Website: macys
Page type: cart
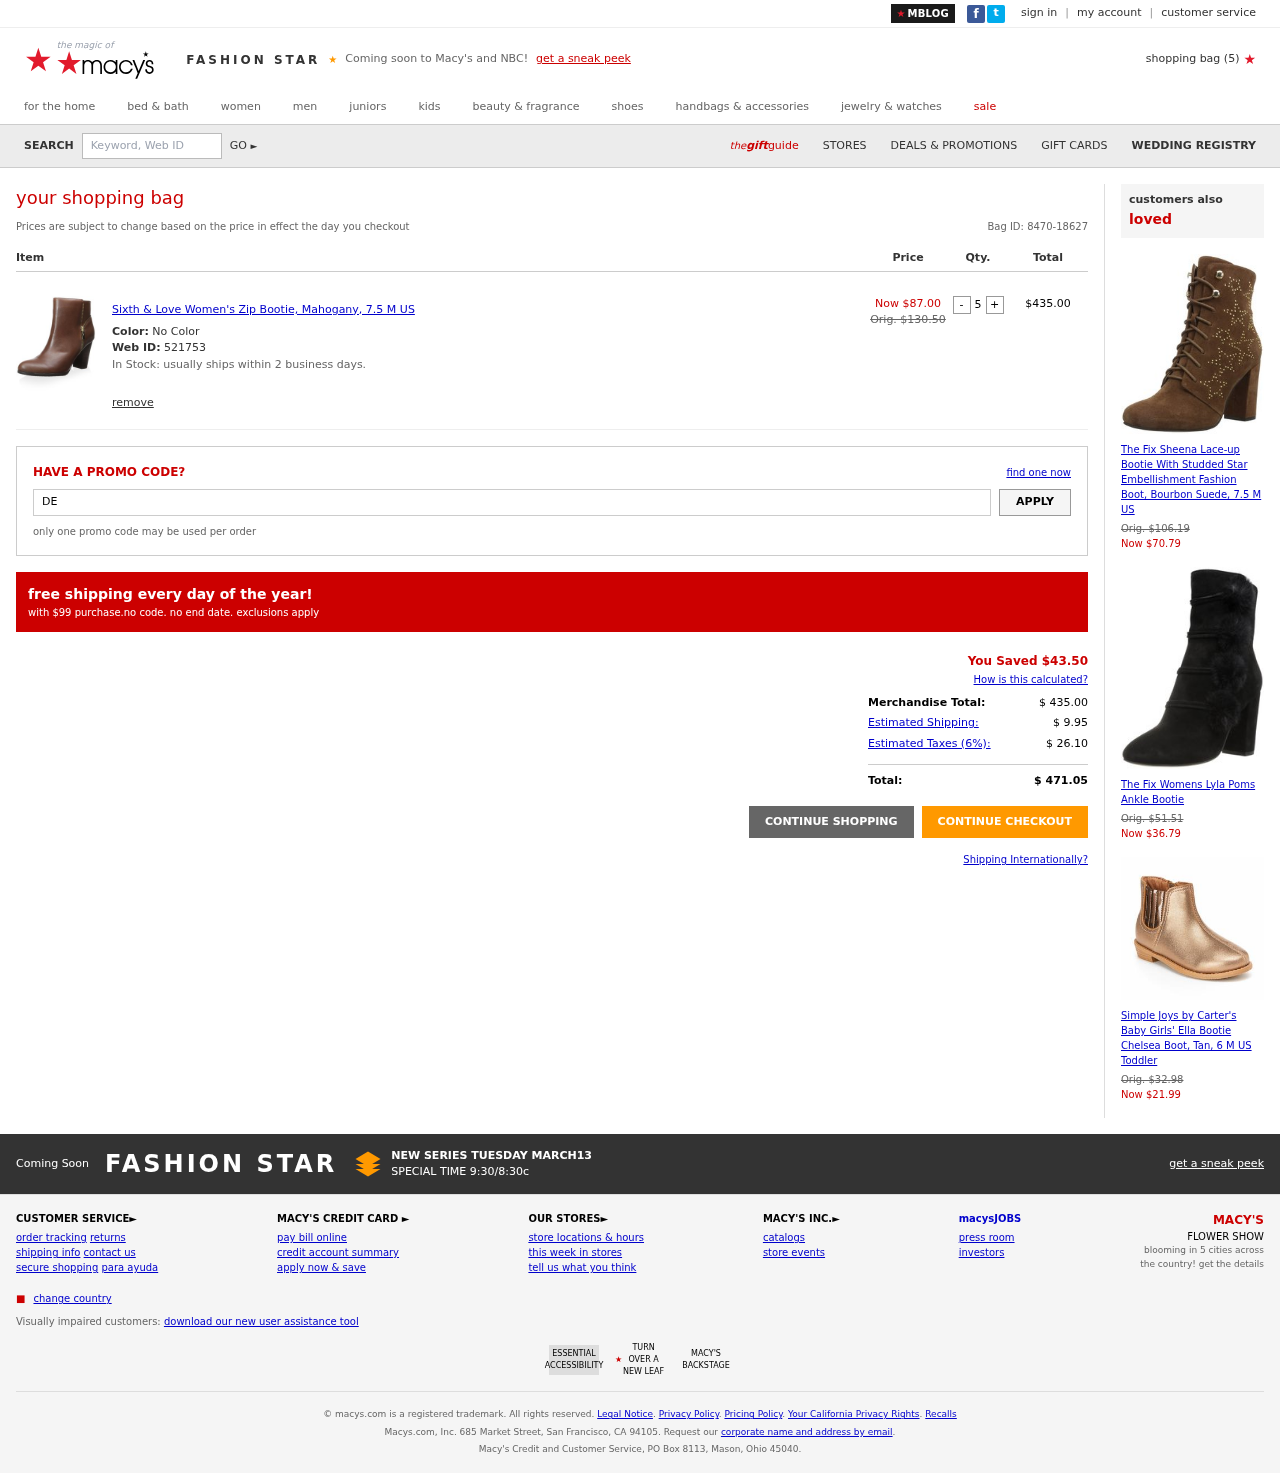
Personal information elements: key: PII_PROMO_CODE
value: DEAL2678
Product elements: key: PRODUCT1_NAME
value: Sixth & Love Women's Zip Bootie, Mahogany, 7.5 M US
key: PRODUCT1_PRICE
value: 87
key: PRODUCT1_QUANTITY
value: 5
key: PRODUCT2_NAME
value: The Fix Sheena Lace-up Bootie With Studded Star Embellishment Fashion Boot, Bourbon Suede, 7.5 M US
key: PRODUCT2_PRICE
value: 70.79
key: PRODUCT3_NAME
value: The Fix Womens Lyla Poms Ankle Bootie
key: PRODUCT3_PRICE
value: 36.79
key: PRODUCT4_NAME
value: Simple Joys by Carter's Baby Girls' Ella Bootie Chelsea Boot, Tan, 6 M US Toddler
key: PRODUCT4_PRICE
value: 21.99
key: PRODUCT1_SKU
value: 521753
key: PRODUCT1_ORIGINAL_PRICE
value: Orig. $130.50
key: PRODUCT1_TOTAL
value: $435.00
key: PRODUCT2_ORIGINAL_PRICE
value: Orig. $106.19
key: PRODUCT3_ORIGINAL_PRICE
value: Orig. $51.51
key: PRODUCT4_ORIGINAL_PRICE
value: Orig. $32.98
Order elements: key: ORDER_NUM_ITEMS
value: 5
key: ORDER_ID
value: Bag ID: 8470-18627
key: ORDER_SAVINGS
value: $43.50
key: ORDER_SUBTOTAL
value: $ 435.00
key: ORDER_SHIPPING_COST
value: $ 9.95
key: ORDER_TAX
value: $ 26.10
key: ORDER_TOTAL
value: $ 471.05